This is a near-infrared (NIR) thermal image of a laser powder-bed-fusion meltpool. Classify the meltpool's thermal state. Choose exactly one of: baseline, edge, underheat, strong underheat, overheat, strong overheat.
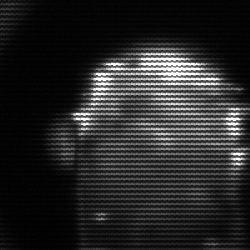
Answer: baseline